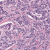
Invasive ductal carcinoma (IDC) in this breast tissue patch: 1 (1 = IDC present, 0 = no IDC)